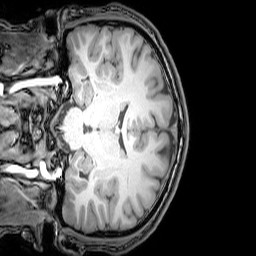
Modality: T1w
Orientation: coronal
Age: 24
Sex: male
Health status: healthy
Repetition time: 0.081 s
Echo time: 0.037 s